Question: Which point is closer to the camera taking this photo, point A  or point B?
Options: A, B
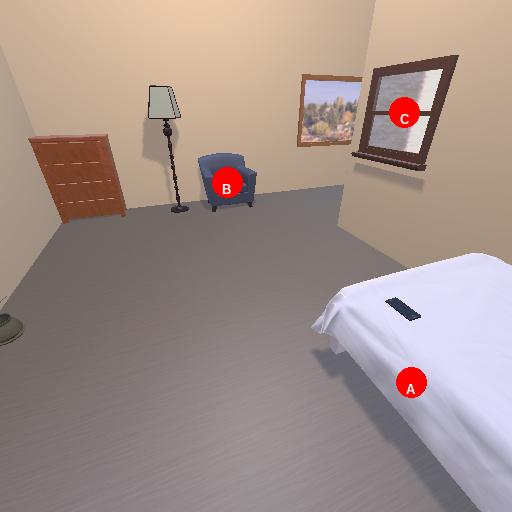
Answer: A